Question: I want to create a grid which displays error message if the file does not exist:
'''
/* size */
s = get_file_size(recording->filename);
if (s > 0) {
size = g_format_size_full(s, G_FORMAT_SIZE_LONG_FORMAT);
gtk_label_set_text(GTK_LABEL(size_lbl), size);
gtk_widget_hide(error)
g_free(size);
} else {
size = g_strdup(_("Import Errors"));
gtk_widget_show(error)
}
'''
in gtk grid cannot set type of "error" element to display message as in screen shot:
'''
grid = gtk_grid_new();
gtk_grid_set_row_spacing(GTK_GRID(grid), 6);
gtk_grid_set_column_spacing(GTK_GRID(grid), 15);
gtk_container_set_border_width(GTK_CONTAINER(grid), 6);
s_lbl = gtk_label_new(Size:);
size_lbl = gtk_label_new("");
error = ?
error_pixmap = gtk_image_new_from_stock(GTK_STOCK_DIALOG_ERROR, GTK_ICON_SIZE_SMALL_TOOLBAR);
gtk_container_add(GTK_CONTAINER(error), error_pixmap);
gtk_grid_attach(GTK_GRID(grid), s_lbl, 0, 0, 1, 1);
gtk_grid_attach(GTK_GRID(grid), error, 1, 0, 1, 1);
gtk_grid_attach(GTK_GRID(grid), size_lbl, 2, 0, 1, 1);
'''
For any help, thanks.
Screen shot:
[Size]:
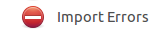
Answer: Use a 'GtkBox' with 'GTK_ORIENTATION_HORIZONTAL', or an adjoining cell in the 'GtkGrid'.